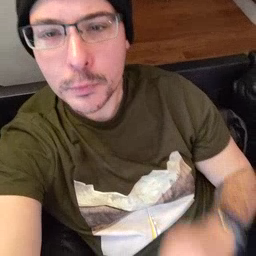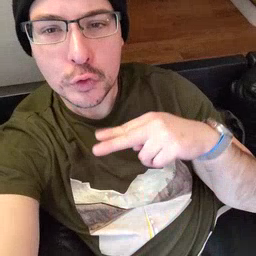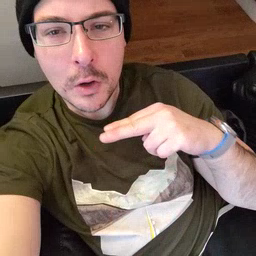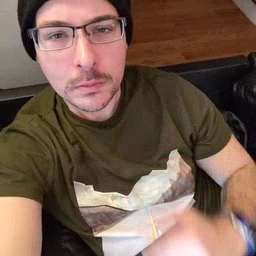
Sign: chair